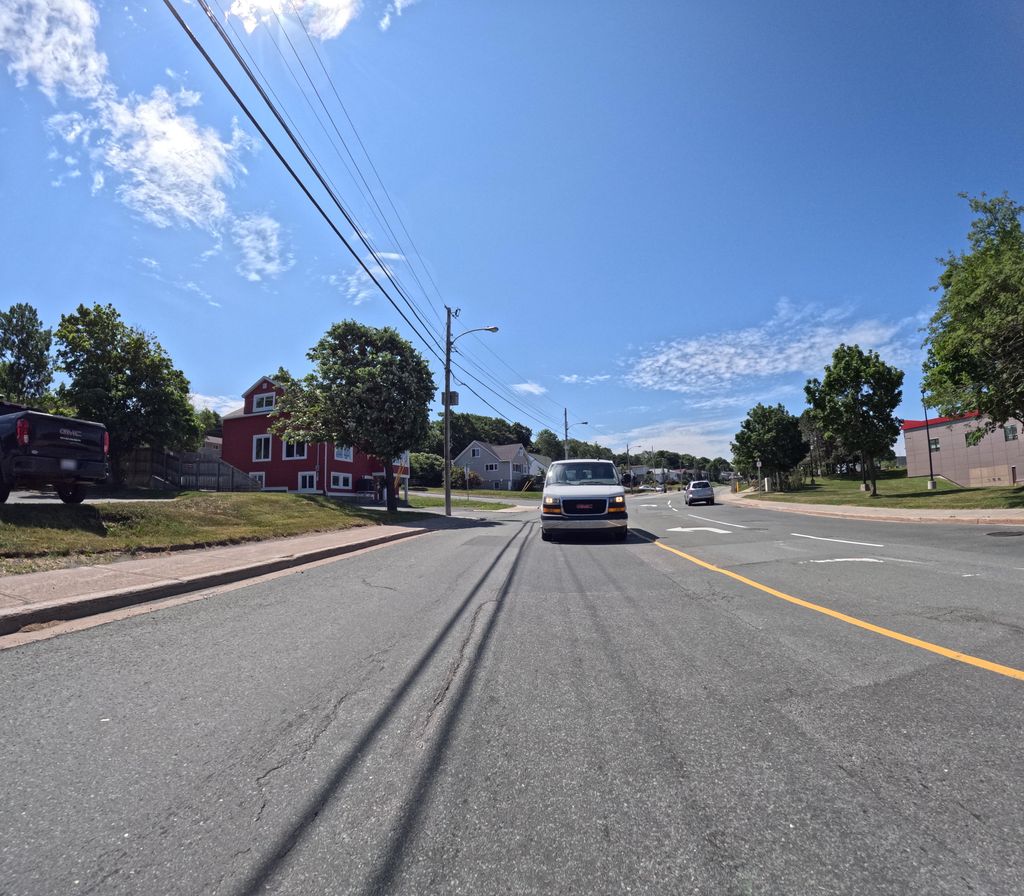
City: st_johns